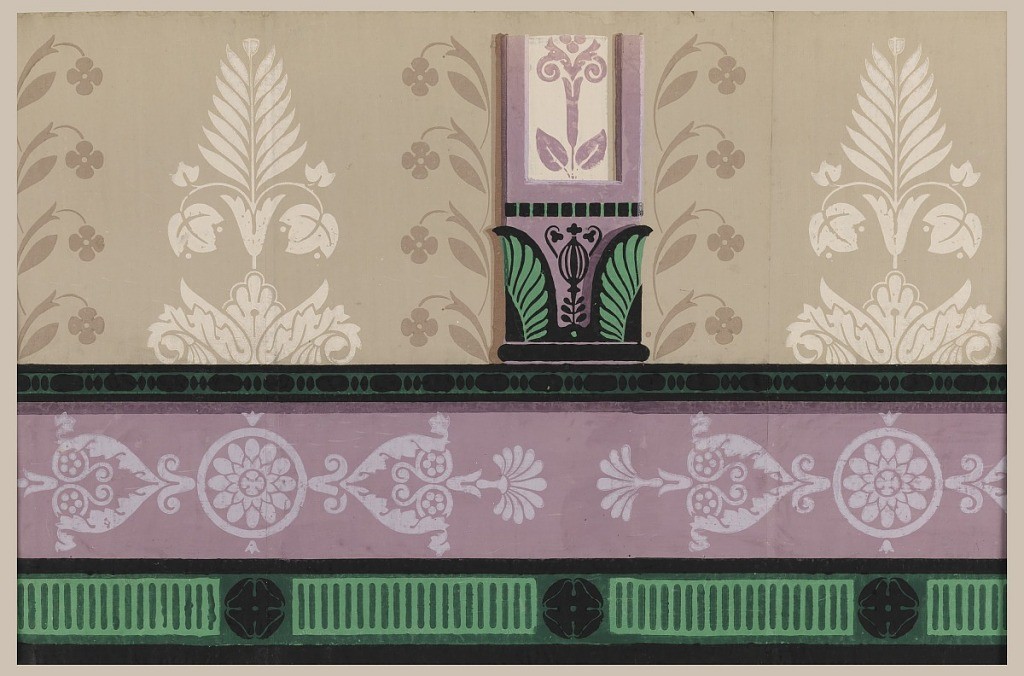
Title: Border, lower
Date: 1800–1820
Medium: Block-printed on handmade paper
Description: Bottom border for wall panel. Base of column between floral sprigs, alternating with anthemion. Printed in tan, mauve, green and black on tan ground.

H# 315A